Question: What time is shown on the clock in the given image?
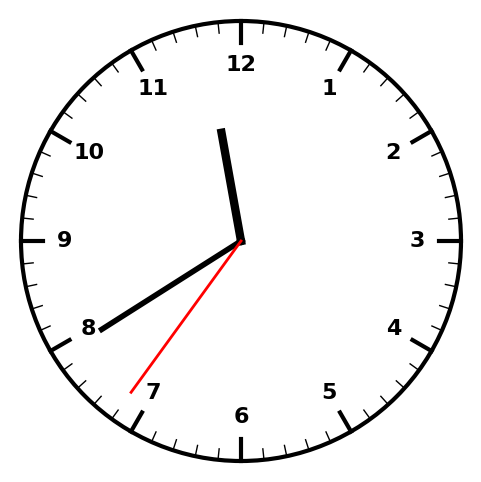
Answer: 11:39:36